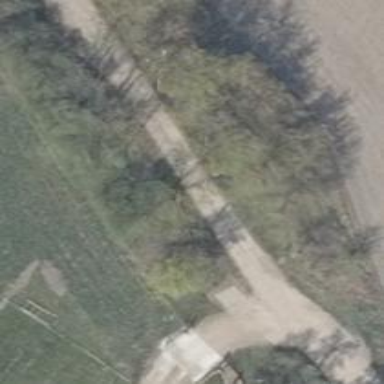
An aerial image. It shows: Service road with grade 5 tracktype.